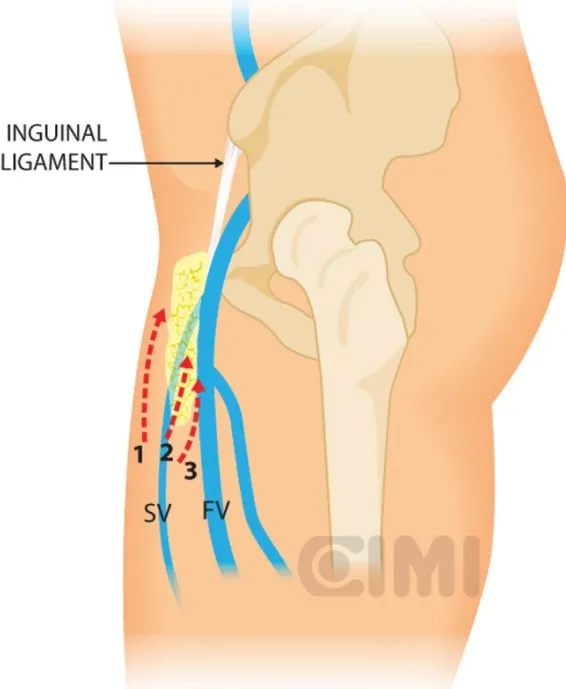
Steps for nodal dissection package, lateral vision. SV: saphenous vein; FV: femoral vein.
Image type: radiology (x_ray)